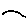
Label: line